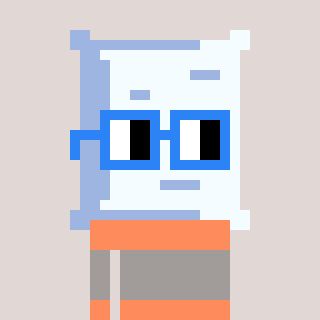
a pixel art character with square blue glasses, a pillow-shaped head and a peachy-colored body on a warm background